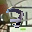
Label: 7